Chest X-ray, AP view. Patient: 38 years old, sex M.
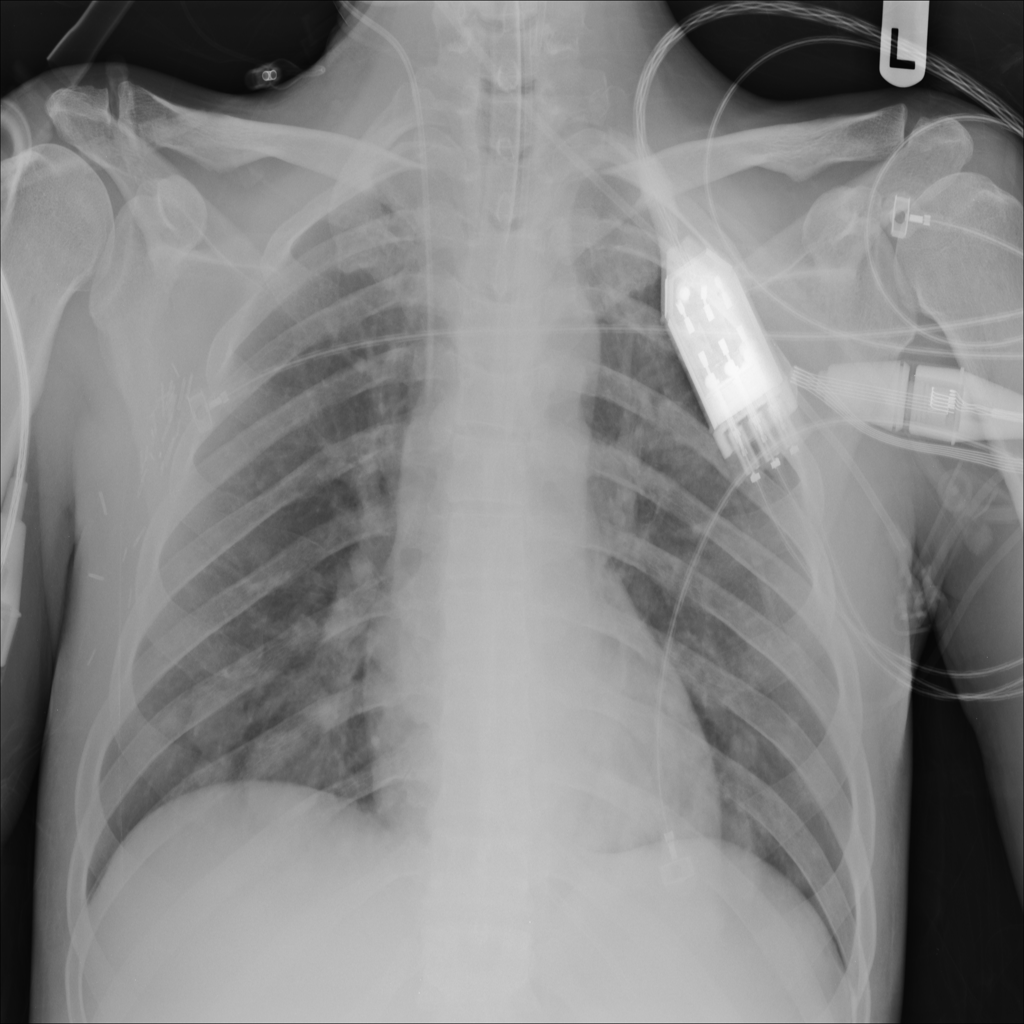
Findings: Nodule